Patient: sex M, age 54
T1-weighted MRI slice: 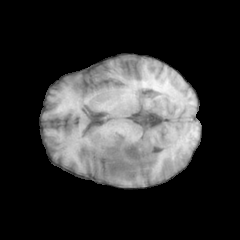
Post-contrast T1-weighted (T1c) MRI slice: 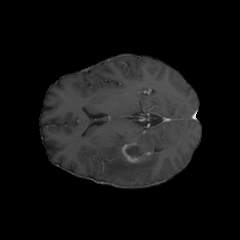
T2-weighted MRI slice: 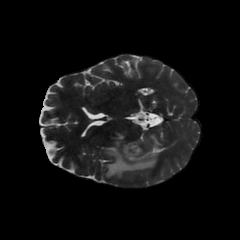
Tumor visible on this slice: yes
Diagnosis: Glioblastoma, IDH-wildtype
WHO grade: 4